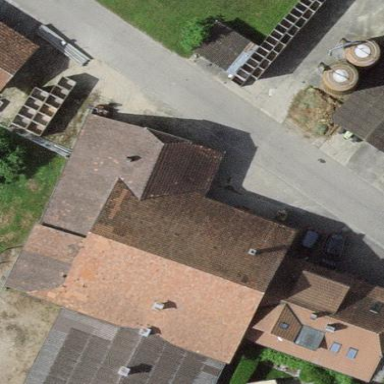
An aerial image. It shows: Farm building.